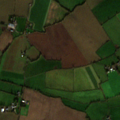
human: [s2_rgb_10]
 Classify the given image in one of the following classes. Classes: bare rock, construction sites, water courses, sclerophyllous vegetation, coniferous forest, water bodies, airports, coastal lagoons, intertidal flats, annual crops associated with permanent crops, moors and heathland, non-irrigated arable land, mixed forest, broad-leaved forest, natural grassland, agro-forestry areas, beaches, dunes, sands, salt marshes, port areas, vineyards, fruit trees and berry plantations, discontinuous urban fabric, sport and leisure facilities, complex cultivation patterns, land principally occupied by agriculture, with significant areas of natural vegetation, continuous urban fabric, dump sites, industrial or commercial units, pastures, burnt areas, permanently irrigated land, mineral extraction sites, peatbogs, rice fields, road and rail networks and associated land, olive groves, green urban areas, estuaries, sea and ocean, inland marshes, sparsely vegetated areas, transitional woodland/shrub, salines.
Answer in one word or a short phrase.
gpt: non-irrigated arable land, pastures